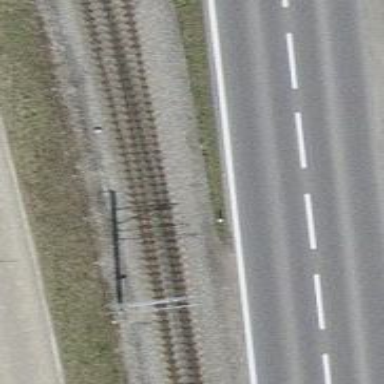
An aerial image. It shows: Narrow-gauge railway track with one electrified contact line.